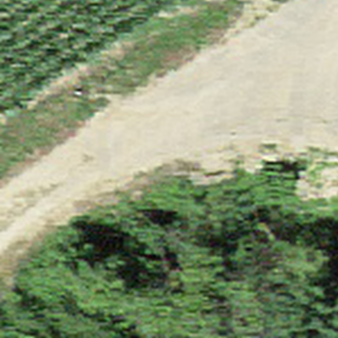
Label: other